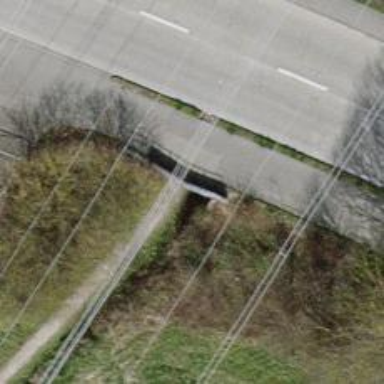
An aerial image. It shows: Tunnel along unpaved path.